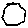
Label: hexagon